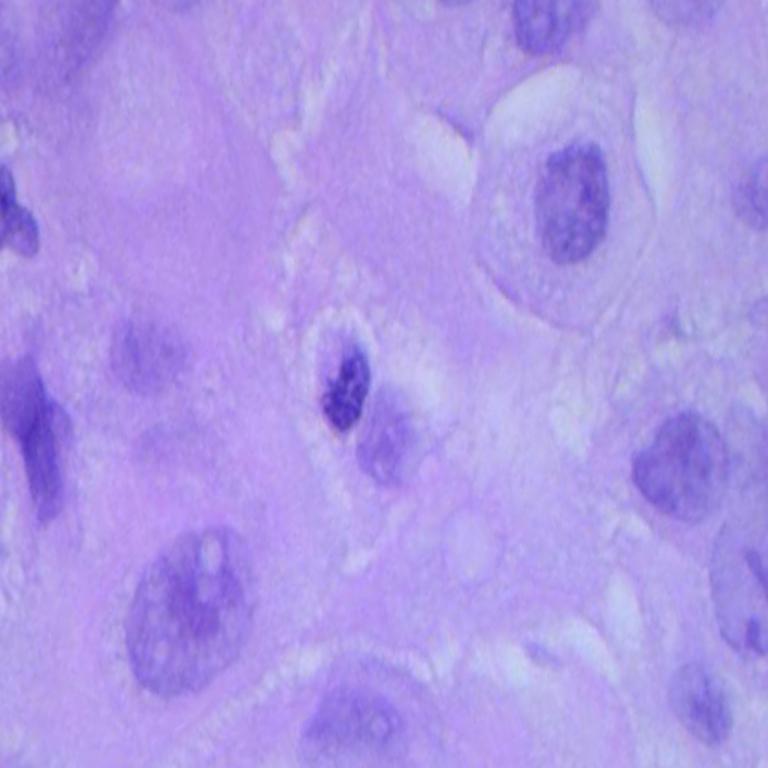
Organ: lung
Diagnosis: squamous carcinomas